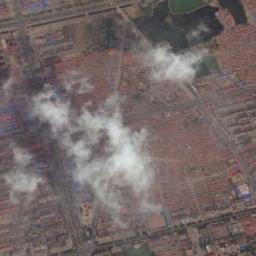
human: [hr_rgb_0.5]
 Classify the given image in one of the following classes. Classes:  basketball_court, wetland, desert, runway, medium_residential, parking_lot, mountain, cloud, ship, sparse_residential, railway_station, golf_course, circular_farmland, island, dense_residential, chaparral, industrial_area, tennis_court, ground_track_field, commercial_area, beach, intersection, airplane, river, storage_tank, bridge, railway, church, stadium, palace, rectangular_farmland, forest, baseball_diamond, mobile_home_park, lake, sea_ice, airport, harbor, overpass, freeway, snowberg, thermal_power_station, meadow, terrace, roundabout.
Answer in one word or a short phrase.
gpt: cloud